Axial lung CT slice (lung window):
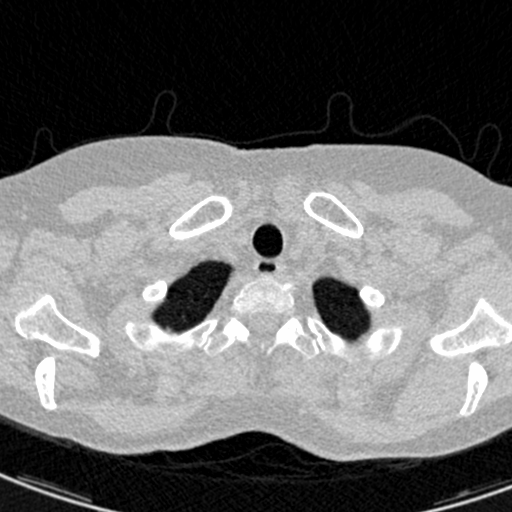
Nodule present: no